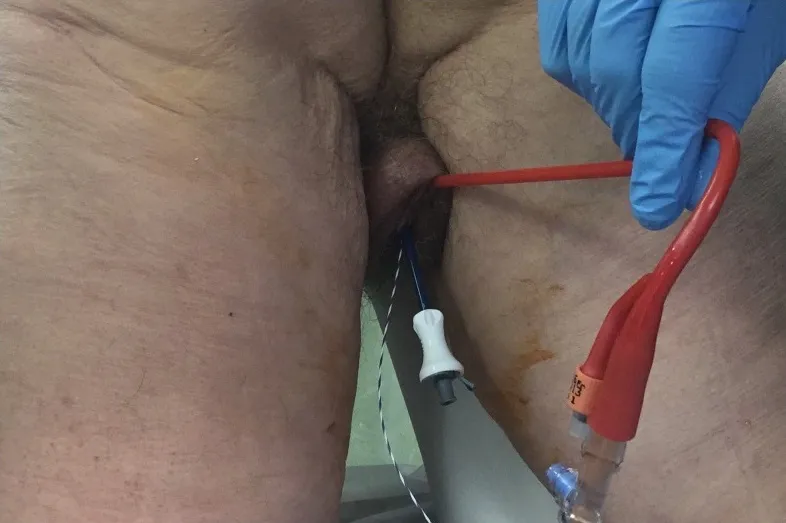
Transurethral placement of bladder catheter, ureteral access sheath, and safety wire in preparation for ambulatory percutaneous nephrolithotomy.
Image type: medical_photograph (skin_photograph)